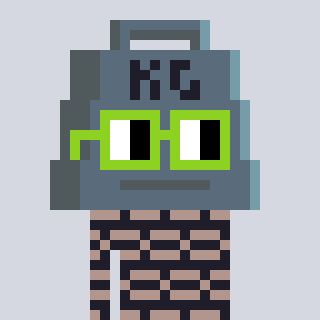
a pixel art character with square light green glasses, a weight-shaped head and a grayscale-colored body on a cool background